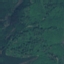
Land use / land cover: Forest